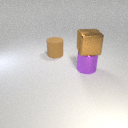
large brown rubber cylinder to the left of large purple metal cylinder